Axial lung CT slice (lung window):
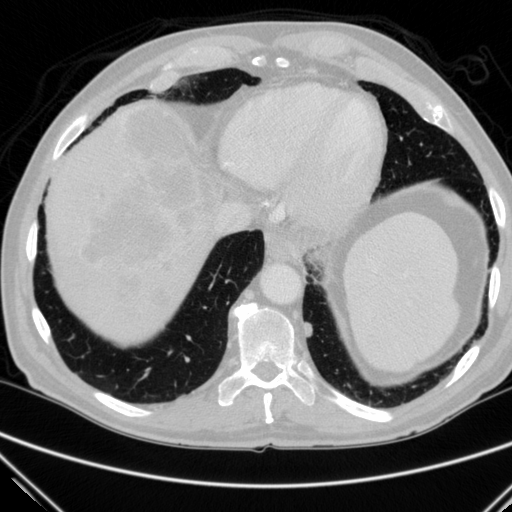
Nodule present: yes
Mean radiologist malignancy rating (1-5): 3.25